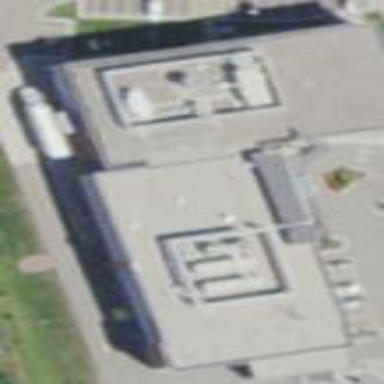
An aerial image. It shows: Hospital building.